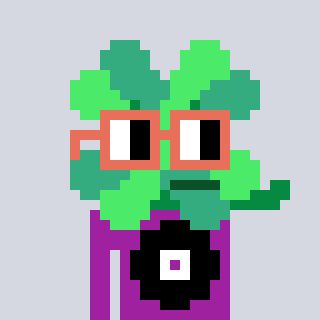
a pixel art character with square orange glasses, a clover-shaped head and a magenta-colored body on a cool background